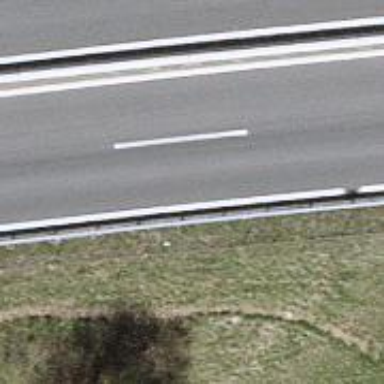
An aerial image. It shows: Trunk highway.